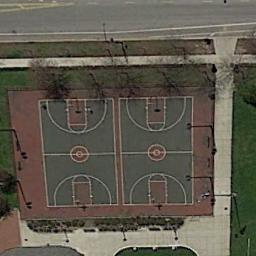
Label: basketball_court